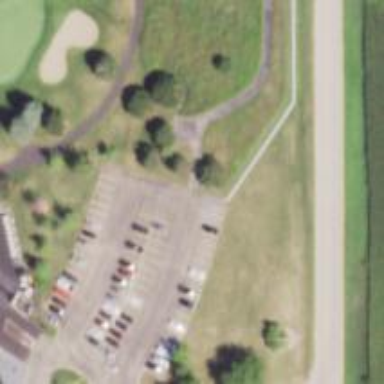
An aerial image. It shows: Path for golf carts.